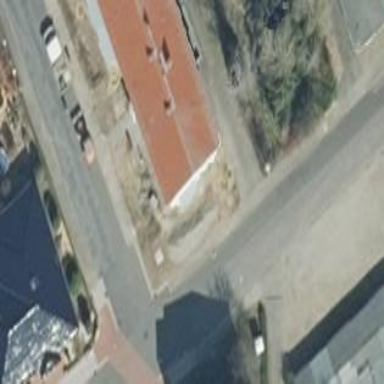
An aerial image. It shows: Gabled roof apartments building.